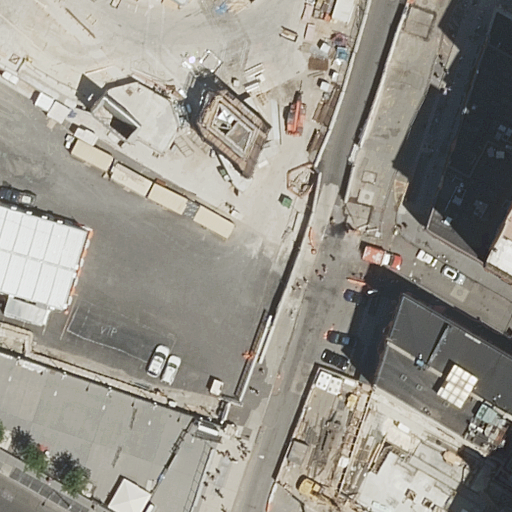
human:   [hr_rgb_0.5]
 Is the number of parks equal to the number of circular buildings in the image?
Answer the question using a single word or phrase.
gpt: no

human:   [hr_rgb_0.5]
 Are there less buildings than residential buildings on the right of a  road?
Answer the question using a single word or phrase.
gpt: no

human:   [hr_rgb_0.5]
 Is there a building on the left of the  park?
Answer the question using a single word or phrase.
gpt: no

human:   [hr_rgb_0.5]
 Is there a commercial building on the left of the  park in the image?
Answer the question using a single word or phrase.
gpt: no

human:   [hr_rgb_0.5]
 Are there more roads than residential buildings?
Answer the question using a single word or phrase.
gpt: yes

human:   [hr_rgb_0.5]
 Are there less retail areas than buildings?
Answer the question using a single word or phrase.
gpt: yes

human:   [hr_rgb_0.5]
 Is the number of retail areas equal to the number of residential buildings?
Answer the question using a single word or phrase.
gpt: no

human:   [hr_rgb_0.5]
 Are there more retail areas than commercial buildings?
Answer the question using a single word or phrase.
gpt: yes

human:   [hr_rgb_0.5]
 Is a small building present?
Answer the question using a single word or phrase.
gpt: yes

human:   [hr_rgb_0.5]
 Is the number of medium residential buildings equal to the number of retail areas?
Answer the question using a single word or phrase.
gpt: no

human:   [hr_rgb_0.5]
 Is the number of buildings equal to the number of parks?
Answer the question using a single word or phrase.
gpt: no

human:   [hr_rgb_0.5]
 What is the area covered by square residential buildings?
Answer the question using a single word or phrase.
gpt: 0m2

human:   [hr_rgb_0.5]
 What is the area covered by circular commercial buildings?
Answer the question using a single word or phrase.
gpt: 0m2

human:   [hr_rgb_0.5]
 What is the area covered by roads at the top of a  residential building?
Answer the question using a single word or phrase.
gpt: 0m2

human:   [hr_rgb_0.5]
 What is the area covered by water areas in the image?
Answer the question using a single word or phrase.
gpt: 0m2

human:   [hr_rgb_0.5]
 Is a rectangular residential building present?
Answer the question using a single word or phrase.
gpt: yes

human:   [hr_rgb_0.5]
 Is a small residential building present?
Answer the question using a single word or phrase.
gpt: yes

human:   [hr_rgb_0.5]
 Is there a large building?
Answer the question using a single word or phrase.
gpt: yes

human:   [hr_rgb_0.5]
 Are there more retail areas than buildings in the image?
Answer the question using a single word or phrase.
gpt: no

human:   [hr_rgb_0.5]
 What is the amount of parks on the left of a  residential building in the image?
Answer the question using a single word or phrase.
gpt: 1

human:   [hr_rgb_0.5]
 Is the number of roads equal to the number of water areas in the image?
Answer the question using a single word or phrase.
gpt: no

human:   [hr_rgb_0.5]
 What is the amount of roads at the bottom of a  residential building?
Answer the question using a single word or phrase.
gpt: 4

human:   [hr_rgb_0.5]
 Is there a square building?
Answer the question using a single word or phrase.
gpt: no

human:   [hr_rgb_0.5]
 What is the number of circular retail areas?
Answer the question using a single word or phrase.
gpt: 0

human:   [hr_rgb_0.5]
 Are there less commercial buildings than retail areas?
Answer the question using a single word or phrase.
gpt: yes

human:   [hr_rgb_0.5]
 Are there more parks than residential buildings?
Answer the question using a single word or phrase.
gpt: no

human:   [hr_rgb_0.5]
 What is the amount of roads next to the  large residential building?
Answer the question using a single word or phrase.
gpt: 8

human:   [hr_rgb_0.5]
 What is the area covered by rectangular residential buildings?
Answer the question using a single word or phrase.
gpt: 105m2

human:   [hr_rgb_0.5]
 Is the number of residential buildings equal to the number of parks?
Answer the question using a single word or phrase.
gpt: no

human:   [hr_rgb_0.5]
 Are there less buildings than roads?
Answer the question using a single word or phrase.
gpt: yes

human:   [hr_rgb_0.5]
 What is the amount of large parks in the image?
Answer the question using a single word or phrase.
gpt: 0

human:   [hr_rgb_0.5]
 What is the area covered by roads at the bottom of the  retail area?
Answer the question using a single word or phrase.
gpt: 0m2

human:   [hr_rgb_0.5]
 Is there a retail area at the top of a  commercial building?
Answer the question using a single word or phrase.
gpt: no

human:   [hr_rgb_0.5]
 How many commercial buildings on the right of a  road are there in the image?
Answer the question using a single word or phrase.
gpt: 0

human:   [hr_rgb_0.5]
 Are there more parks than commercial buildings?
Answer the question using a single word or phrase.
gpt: yes

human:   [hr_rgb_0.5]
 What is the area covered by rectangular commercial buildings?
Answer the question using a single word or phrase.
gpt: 0m2